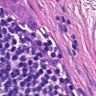
Metastatic tissue present: yes